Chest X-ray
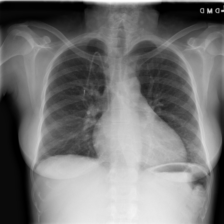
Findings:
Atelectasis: negative
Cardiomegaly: positive
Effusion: negative
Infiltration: positive
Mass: negative
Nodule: negative
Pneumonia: negative
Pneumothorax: negative
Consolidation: negative
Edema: negative
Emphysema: negative
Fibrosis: negative
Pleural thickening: negative
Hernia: negative